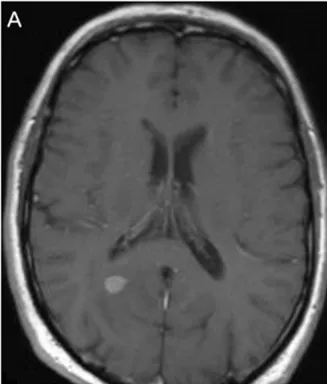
Three clinical cases. The first patient received 4 mg Dexamethasone 3 times a day for 7 days after the first MRI (A).
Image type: radiology (mri)